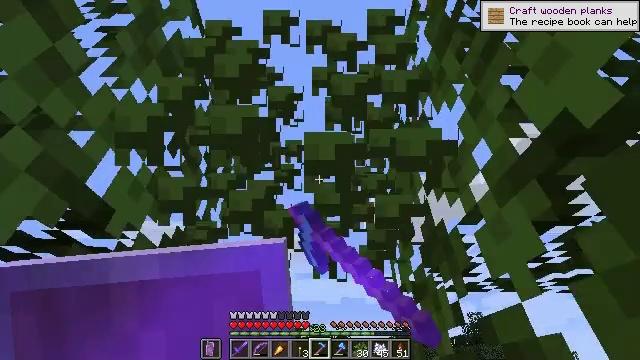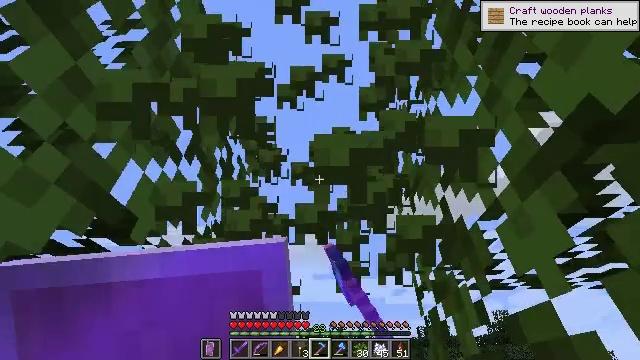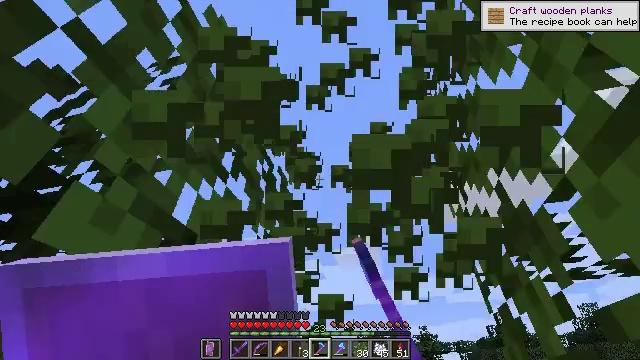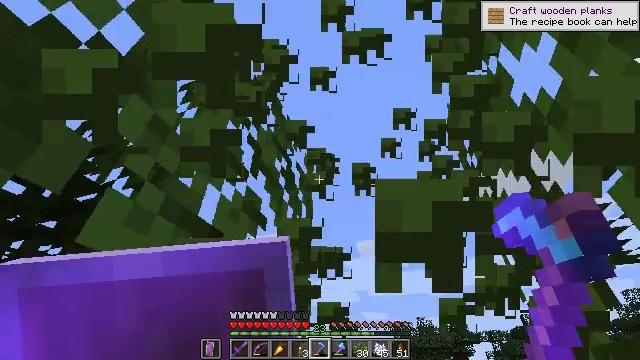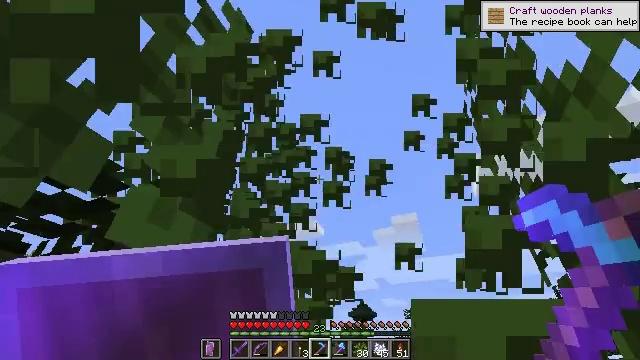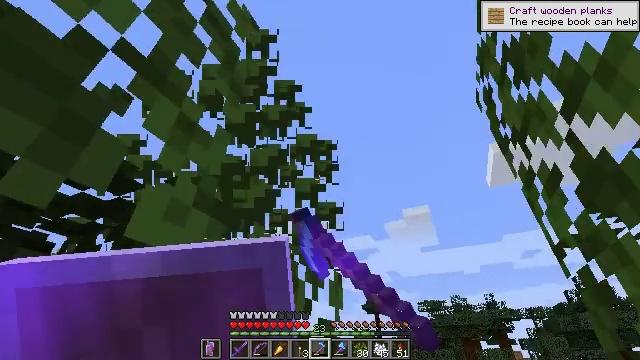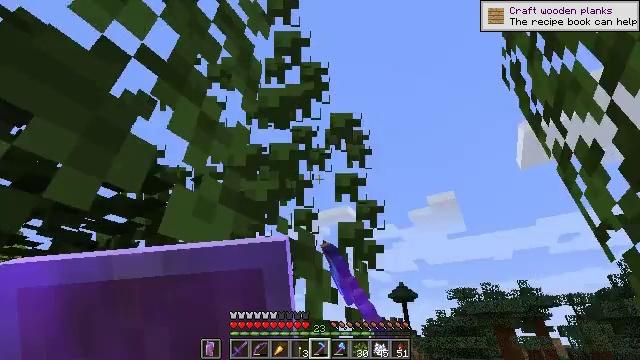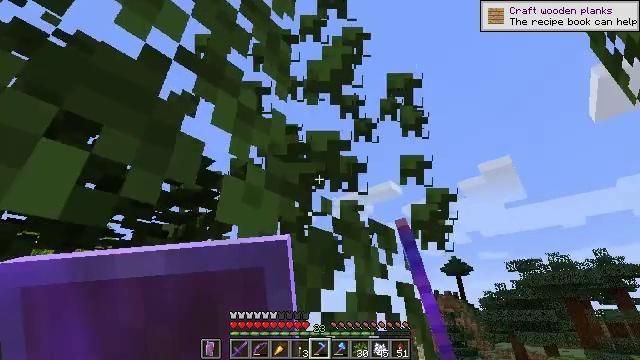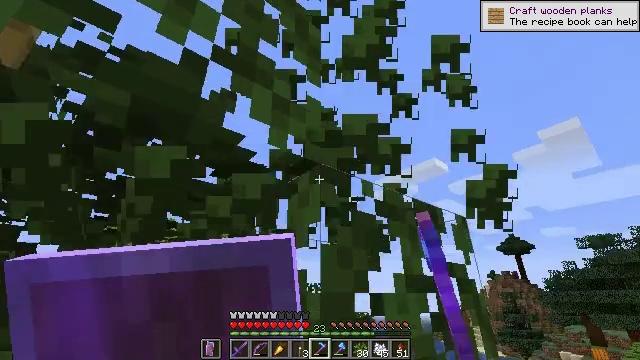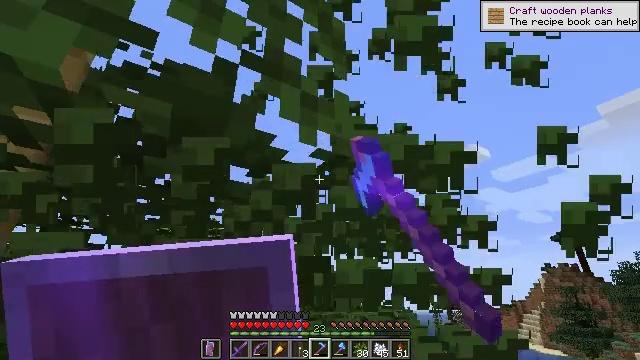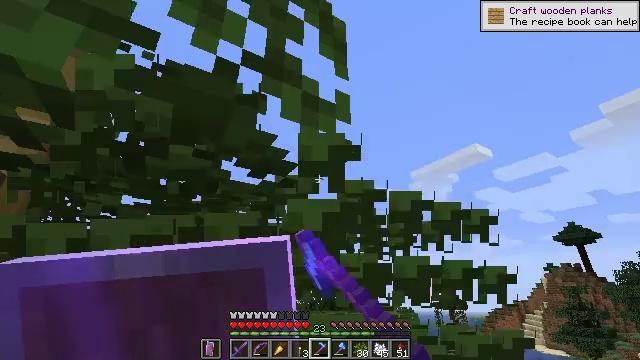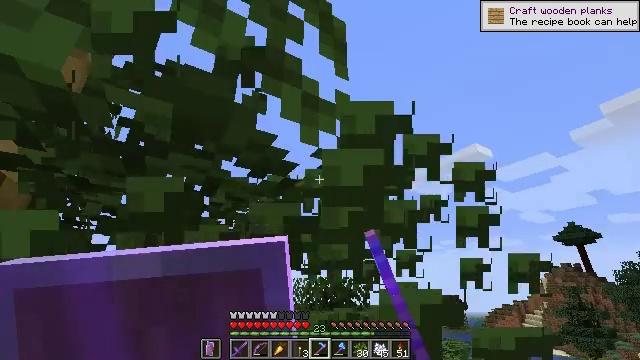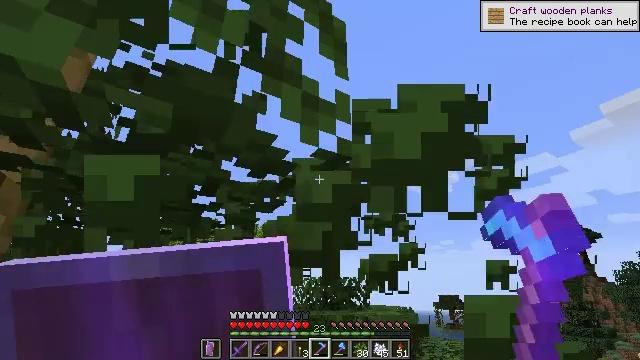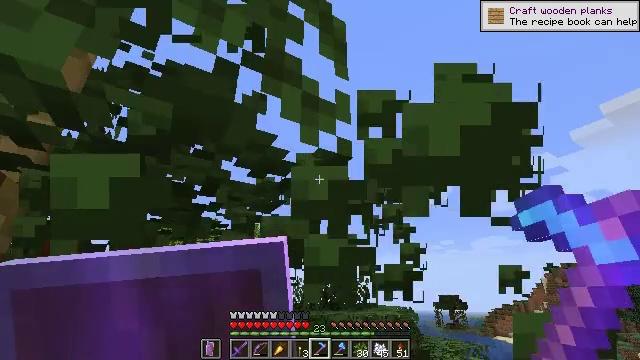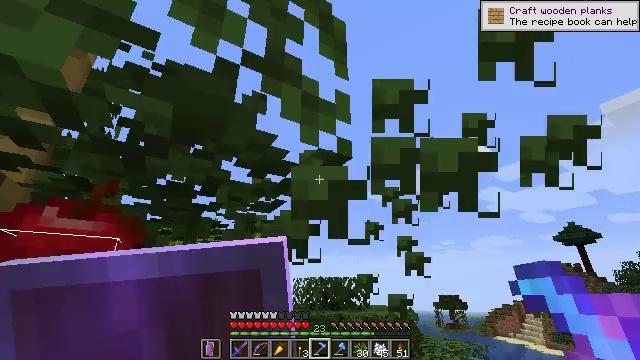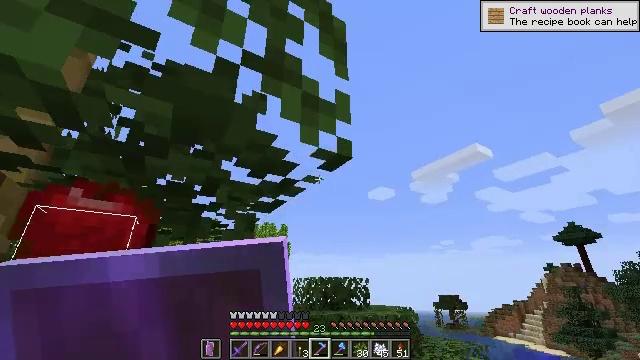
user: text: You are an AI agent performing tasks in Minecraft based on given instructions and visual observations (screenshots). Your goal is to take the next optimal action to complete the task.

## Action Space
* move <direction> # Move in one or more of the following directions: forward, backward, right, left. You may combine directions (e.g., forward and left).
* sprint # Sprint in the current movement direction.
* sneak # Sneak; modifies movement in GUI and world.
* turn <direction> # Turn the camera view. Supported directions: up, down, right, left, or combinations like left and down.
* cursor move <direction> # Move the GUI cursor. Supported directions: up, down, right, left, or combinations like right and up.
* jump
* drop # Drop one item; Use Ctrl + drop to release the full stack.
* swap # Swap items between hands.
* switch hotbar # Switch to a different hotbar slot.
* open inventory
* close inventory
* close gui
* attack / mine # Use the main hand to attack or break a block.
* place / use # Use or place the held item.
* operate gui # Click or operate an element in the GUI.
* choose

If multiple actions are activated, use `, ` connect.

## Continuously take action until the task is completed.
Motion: motion action
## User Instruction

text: Break oak leaves from the trees.
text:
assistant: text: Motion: turn left, attack / mine
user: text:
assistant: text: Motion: turn left, attack / mine
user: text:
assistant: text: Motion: turn left and down, attack / mine
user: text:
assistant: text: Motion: turn left and down, attack / mine
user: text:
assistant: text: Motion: turn left and down, attack / mine
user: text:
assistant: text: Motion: turn left and down, attack / mine
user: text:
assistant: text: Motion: turn left and down, attack / mine
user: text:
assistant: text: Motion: turn left and down, attack / mine
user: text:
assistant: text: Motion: turn left and down, attack / mine
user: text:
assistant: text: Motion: attack / mine
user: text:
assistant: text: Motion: attack / mine
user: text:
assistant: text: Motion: attack / mine
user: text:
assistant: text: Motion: attack / mine
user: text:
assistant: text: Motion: attack / mine
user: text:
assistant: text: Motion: attack / mine
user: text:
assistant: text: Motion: attack / mine
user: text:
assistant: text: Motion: turn left and down, attack / mine
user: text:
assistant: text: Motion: attack / mine
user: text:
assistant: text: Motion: attack / mine
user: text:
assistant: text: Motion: turn left and up, attack / mine
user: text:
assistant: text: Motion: turn left and up, attack / mine
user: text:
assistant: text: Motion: turn left and up, attack / mine
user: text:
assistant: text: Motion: attack / mine
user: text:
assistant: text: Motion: attack / mine
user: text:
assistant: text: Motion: turn left and down, attack / mine
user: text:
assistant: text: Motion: turn left and down, attack / mine
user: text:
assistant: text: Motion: turn right and down, attack / mine
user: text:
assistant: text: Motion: turn right and down, attack / mine
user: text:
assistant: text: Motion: turn right and down, attack / mine
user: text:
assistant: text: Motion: turn down, attack / mine